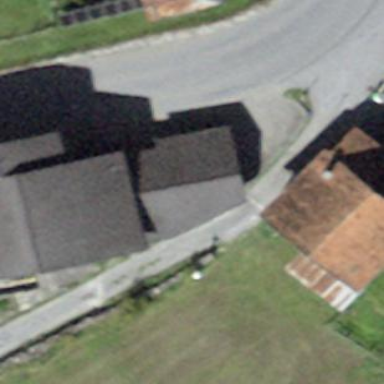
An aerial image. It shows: Semidetached house.